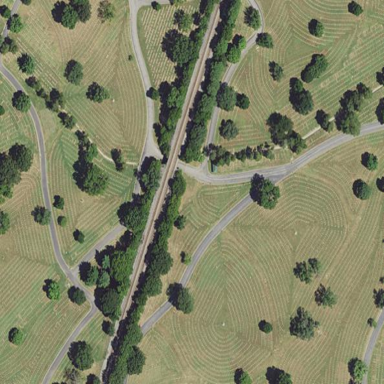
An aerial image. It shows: Cemetery.